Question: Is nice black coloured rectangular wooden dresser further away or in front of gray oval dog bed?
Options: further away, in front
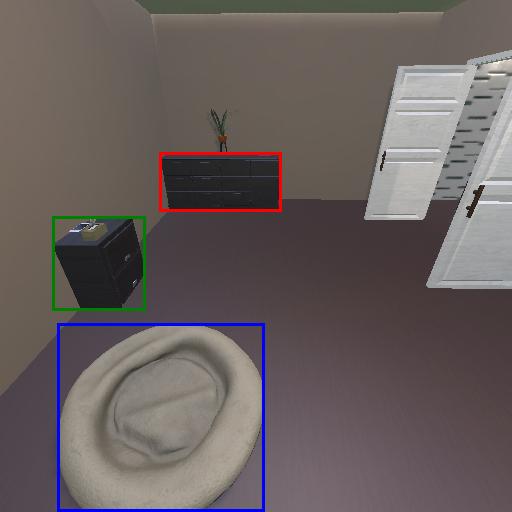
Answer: further away